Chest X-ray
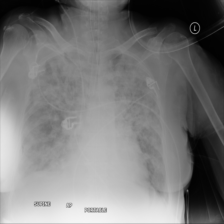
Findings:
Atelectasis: negative
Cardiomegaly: negative
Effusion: negative
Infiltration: positive
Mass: negative
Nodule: negative
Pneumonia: negative
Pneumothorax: negative
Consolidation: negative
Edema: negative
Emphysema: negative
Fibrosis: negative
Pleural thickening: negative
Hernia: negative